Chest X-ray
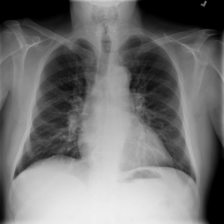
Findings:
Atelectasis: negative
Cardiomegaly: negative
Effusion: negative
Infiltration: negative
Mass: positive
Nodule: positive
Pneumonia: negative
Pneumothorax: negative
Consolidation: negative
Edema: negative
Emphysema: negative
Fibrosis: negative
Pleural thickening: negative
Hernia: negative